Field crop: tomato
Growth stage: 2
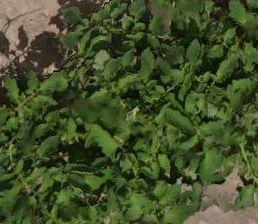
Species: tomato